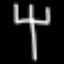
Label: fork